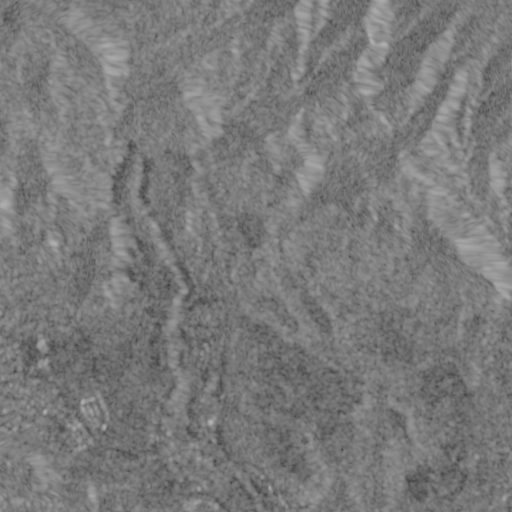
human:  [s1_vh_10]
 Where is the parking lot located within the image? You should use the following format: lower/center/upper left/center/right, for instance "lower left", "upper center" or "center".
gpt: The parking lot is located in the lower left of the image.
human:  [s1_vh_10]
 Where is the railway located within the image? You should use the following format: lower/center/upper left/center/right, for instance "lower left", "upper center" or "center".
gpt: The railway is located in the lower right of the image.
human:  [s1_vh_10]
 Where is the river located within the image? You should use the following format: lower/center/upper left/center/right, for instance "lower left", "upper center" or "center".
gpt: The river is located in the lower of the image.
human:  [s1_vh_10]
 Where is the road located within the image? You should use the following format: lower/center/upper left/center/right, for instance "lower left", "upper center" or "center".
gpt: There is no road in the image.

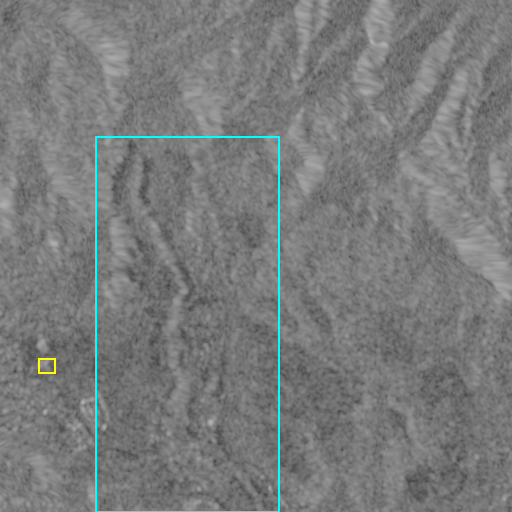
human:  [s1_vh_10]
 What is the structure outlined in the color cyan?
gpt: The structure outlined in cyan is a park.
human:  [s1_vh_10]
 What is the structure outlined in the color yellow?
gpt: The structure outlined in yellow is a building.
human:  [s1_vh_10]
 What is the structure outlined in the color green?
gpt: There is no green outline.